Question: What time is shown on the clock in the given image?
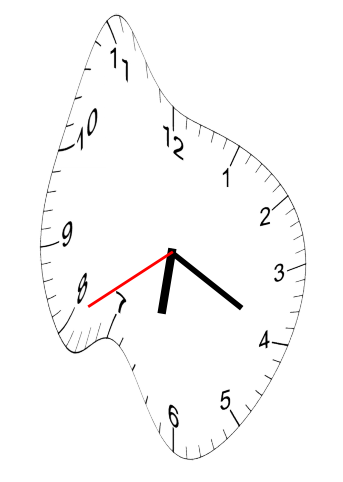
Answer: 06:19:40